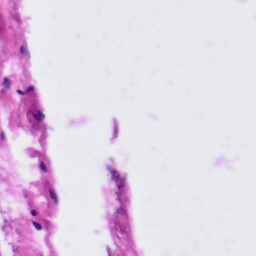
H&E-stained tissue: Tonsil